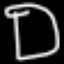
Label: square